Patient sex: F
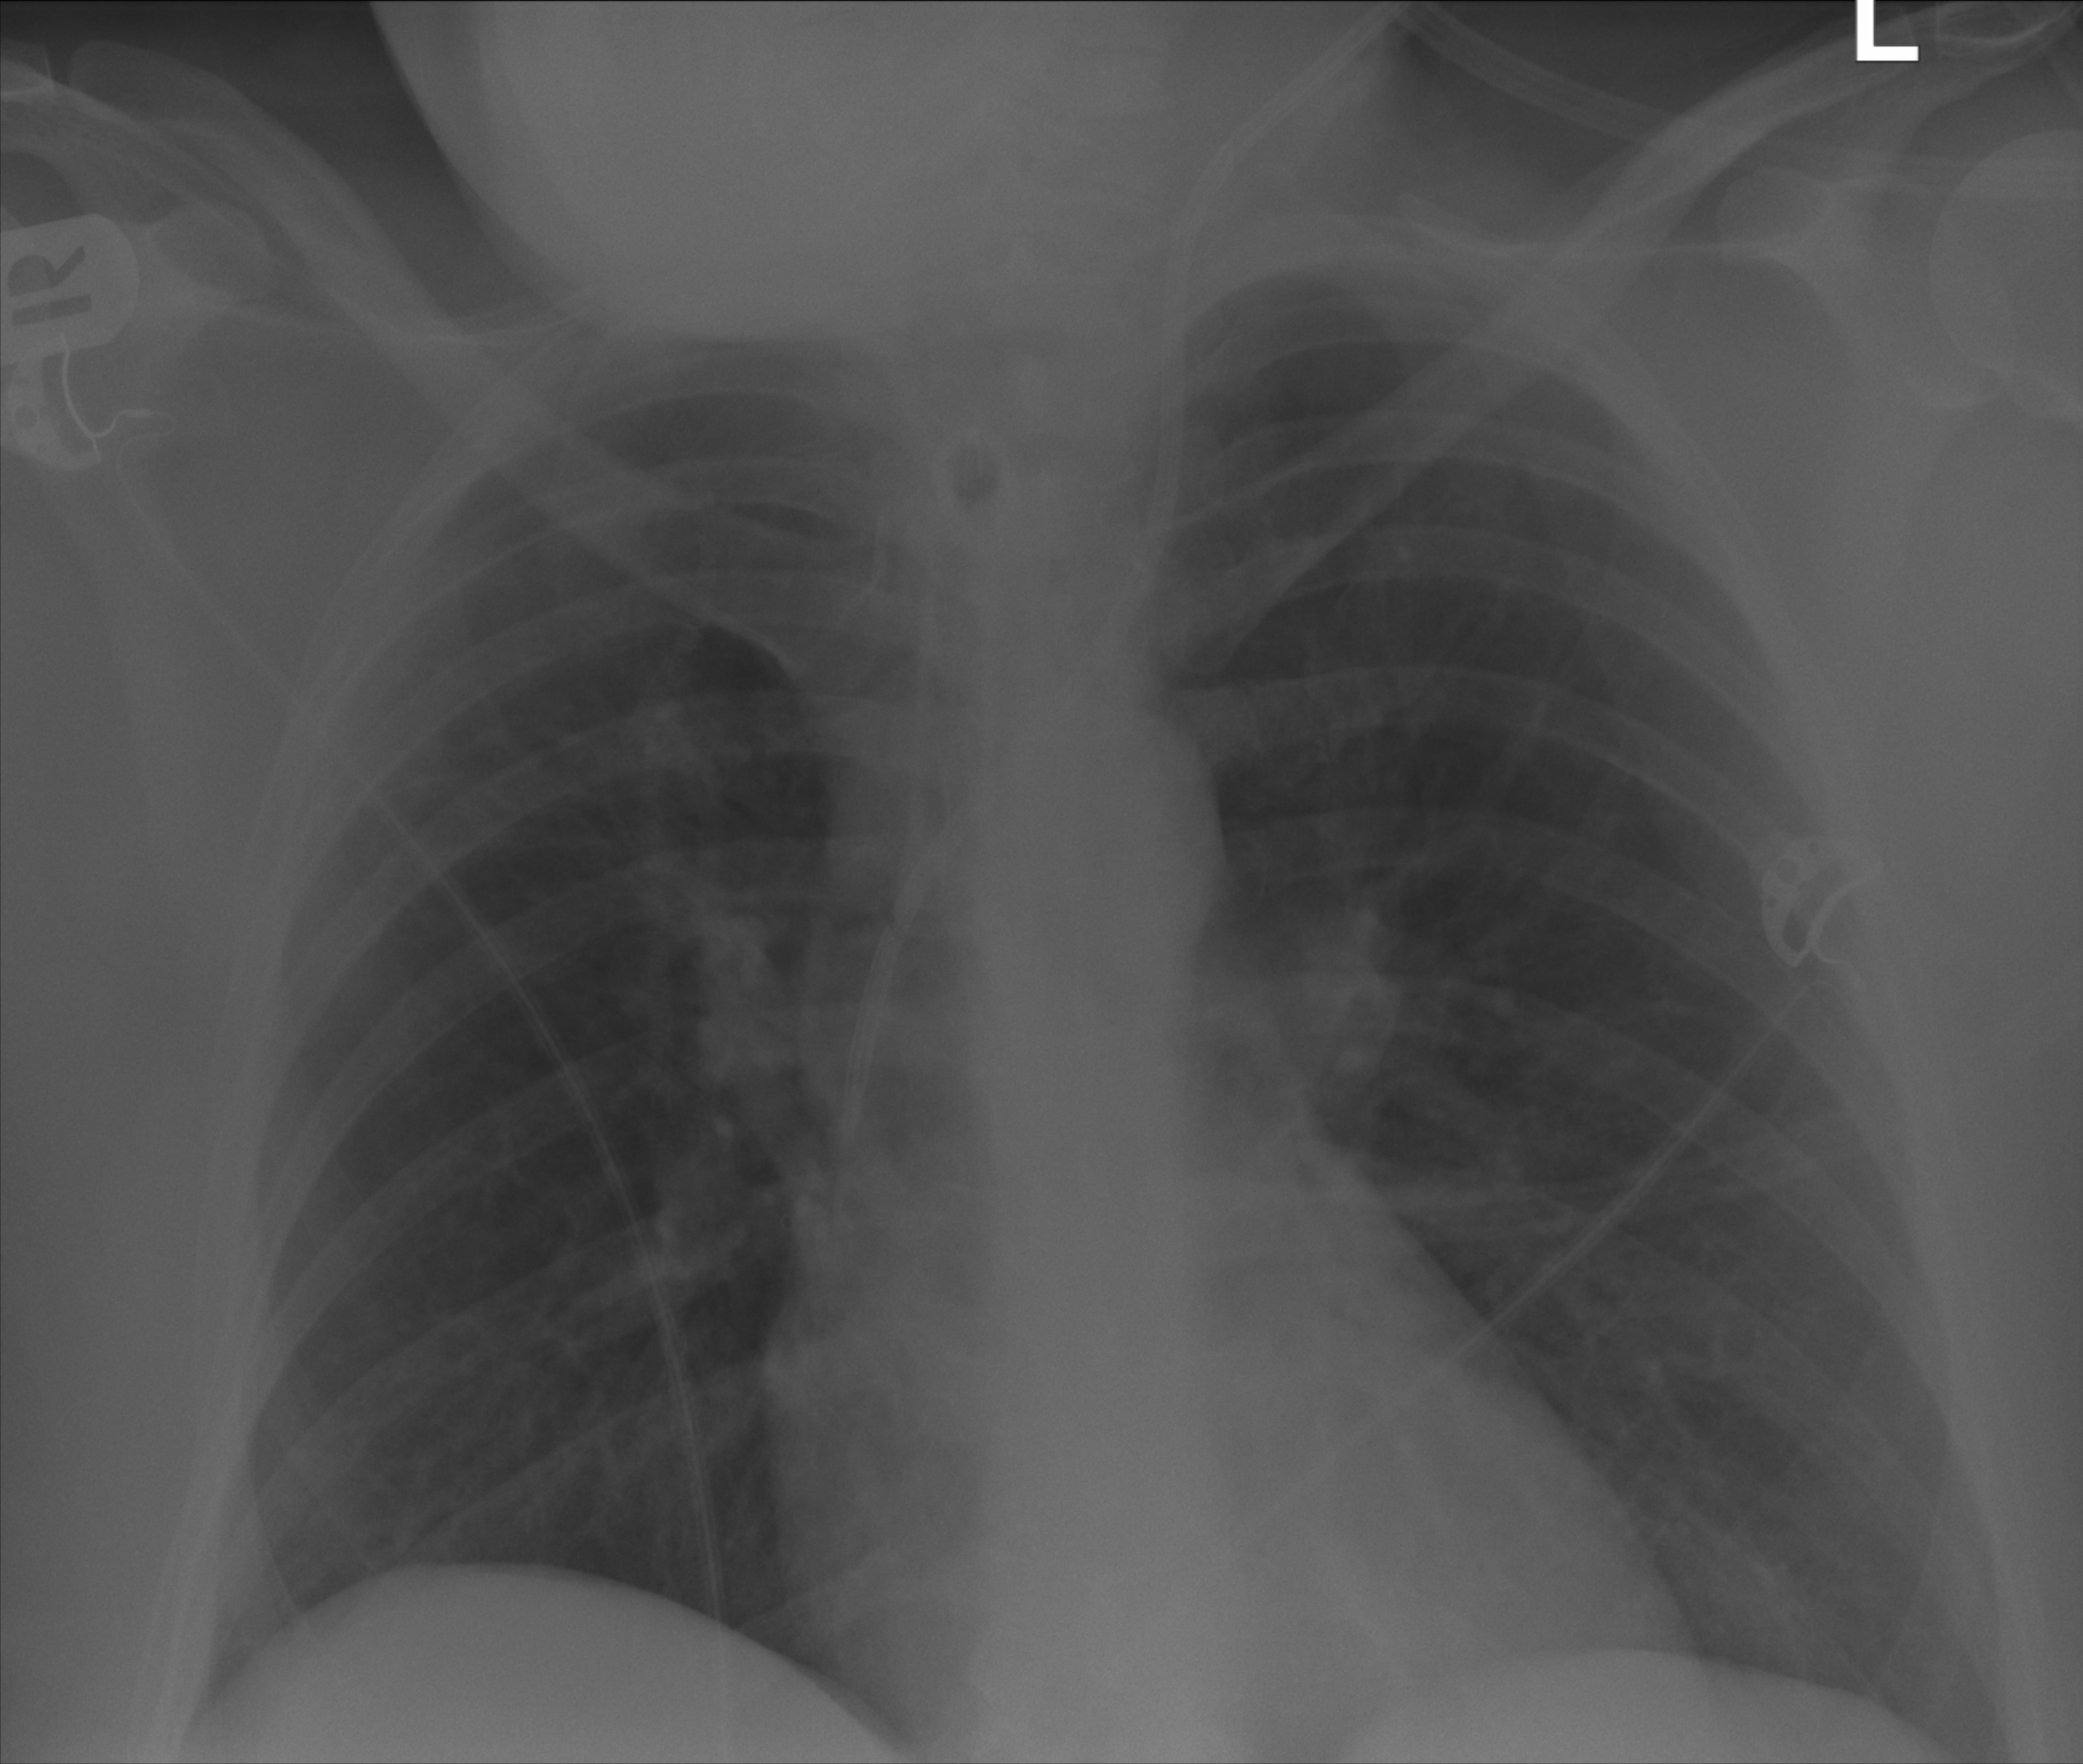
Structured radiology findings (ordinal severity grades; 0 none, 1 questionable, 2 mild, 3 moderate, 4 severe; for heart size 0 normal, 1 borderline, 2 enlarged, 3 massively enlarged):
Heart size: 0
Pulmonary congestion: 0
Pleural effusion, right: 0
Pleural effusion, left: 0
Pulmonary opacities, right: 0
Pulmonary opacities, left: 1
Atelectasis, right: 0
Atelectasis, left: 0